Question: I have a custom cell inside an 'UITableView'. Within that custom cell I am trying to put an image and to vertically align it horizontally. As soon as I do that I get that red line.
I have clicked the update frames button, there were no pop up of a menu to select any options.
Heres an image to get a better understanding.
What do I need to do to fix it?

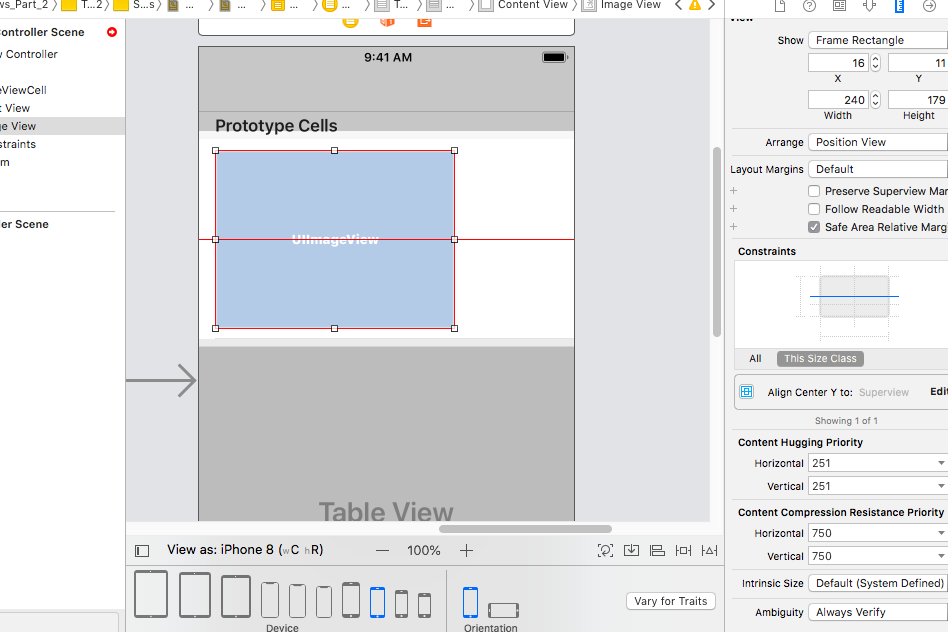
Answer: The constraints for your image view are not sufficient for Auto Layout to know where & how big the image view should be:
Constraints for views need to specify the position (x, y) plus the size of the view (width, height).
To fix your issue, add constraints for:
1. leading
2. trailing, or width
3. top
4. bottom, or height
You could also press in the menu that pops up when you press that '|^|' button, but I discourage you from doing so, because then it might add constraints you were not actually looking for.